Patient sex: M
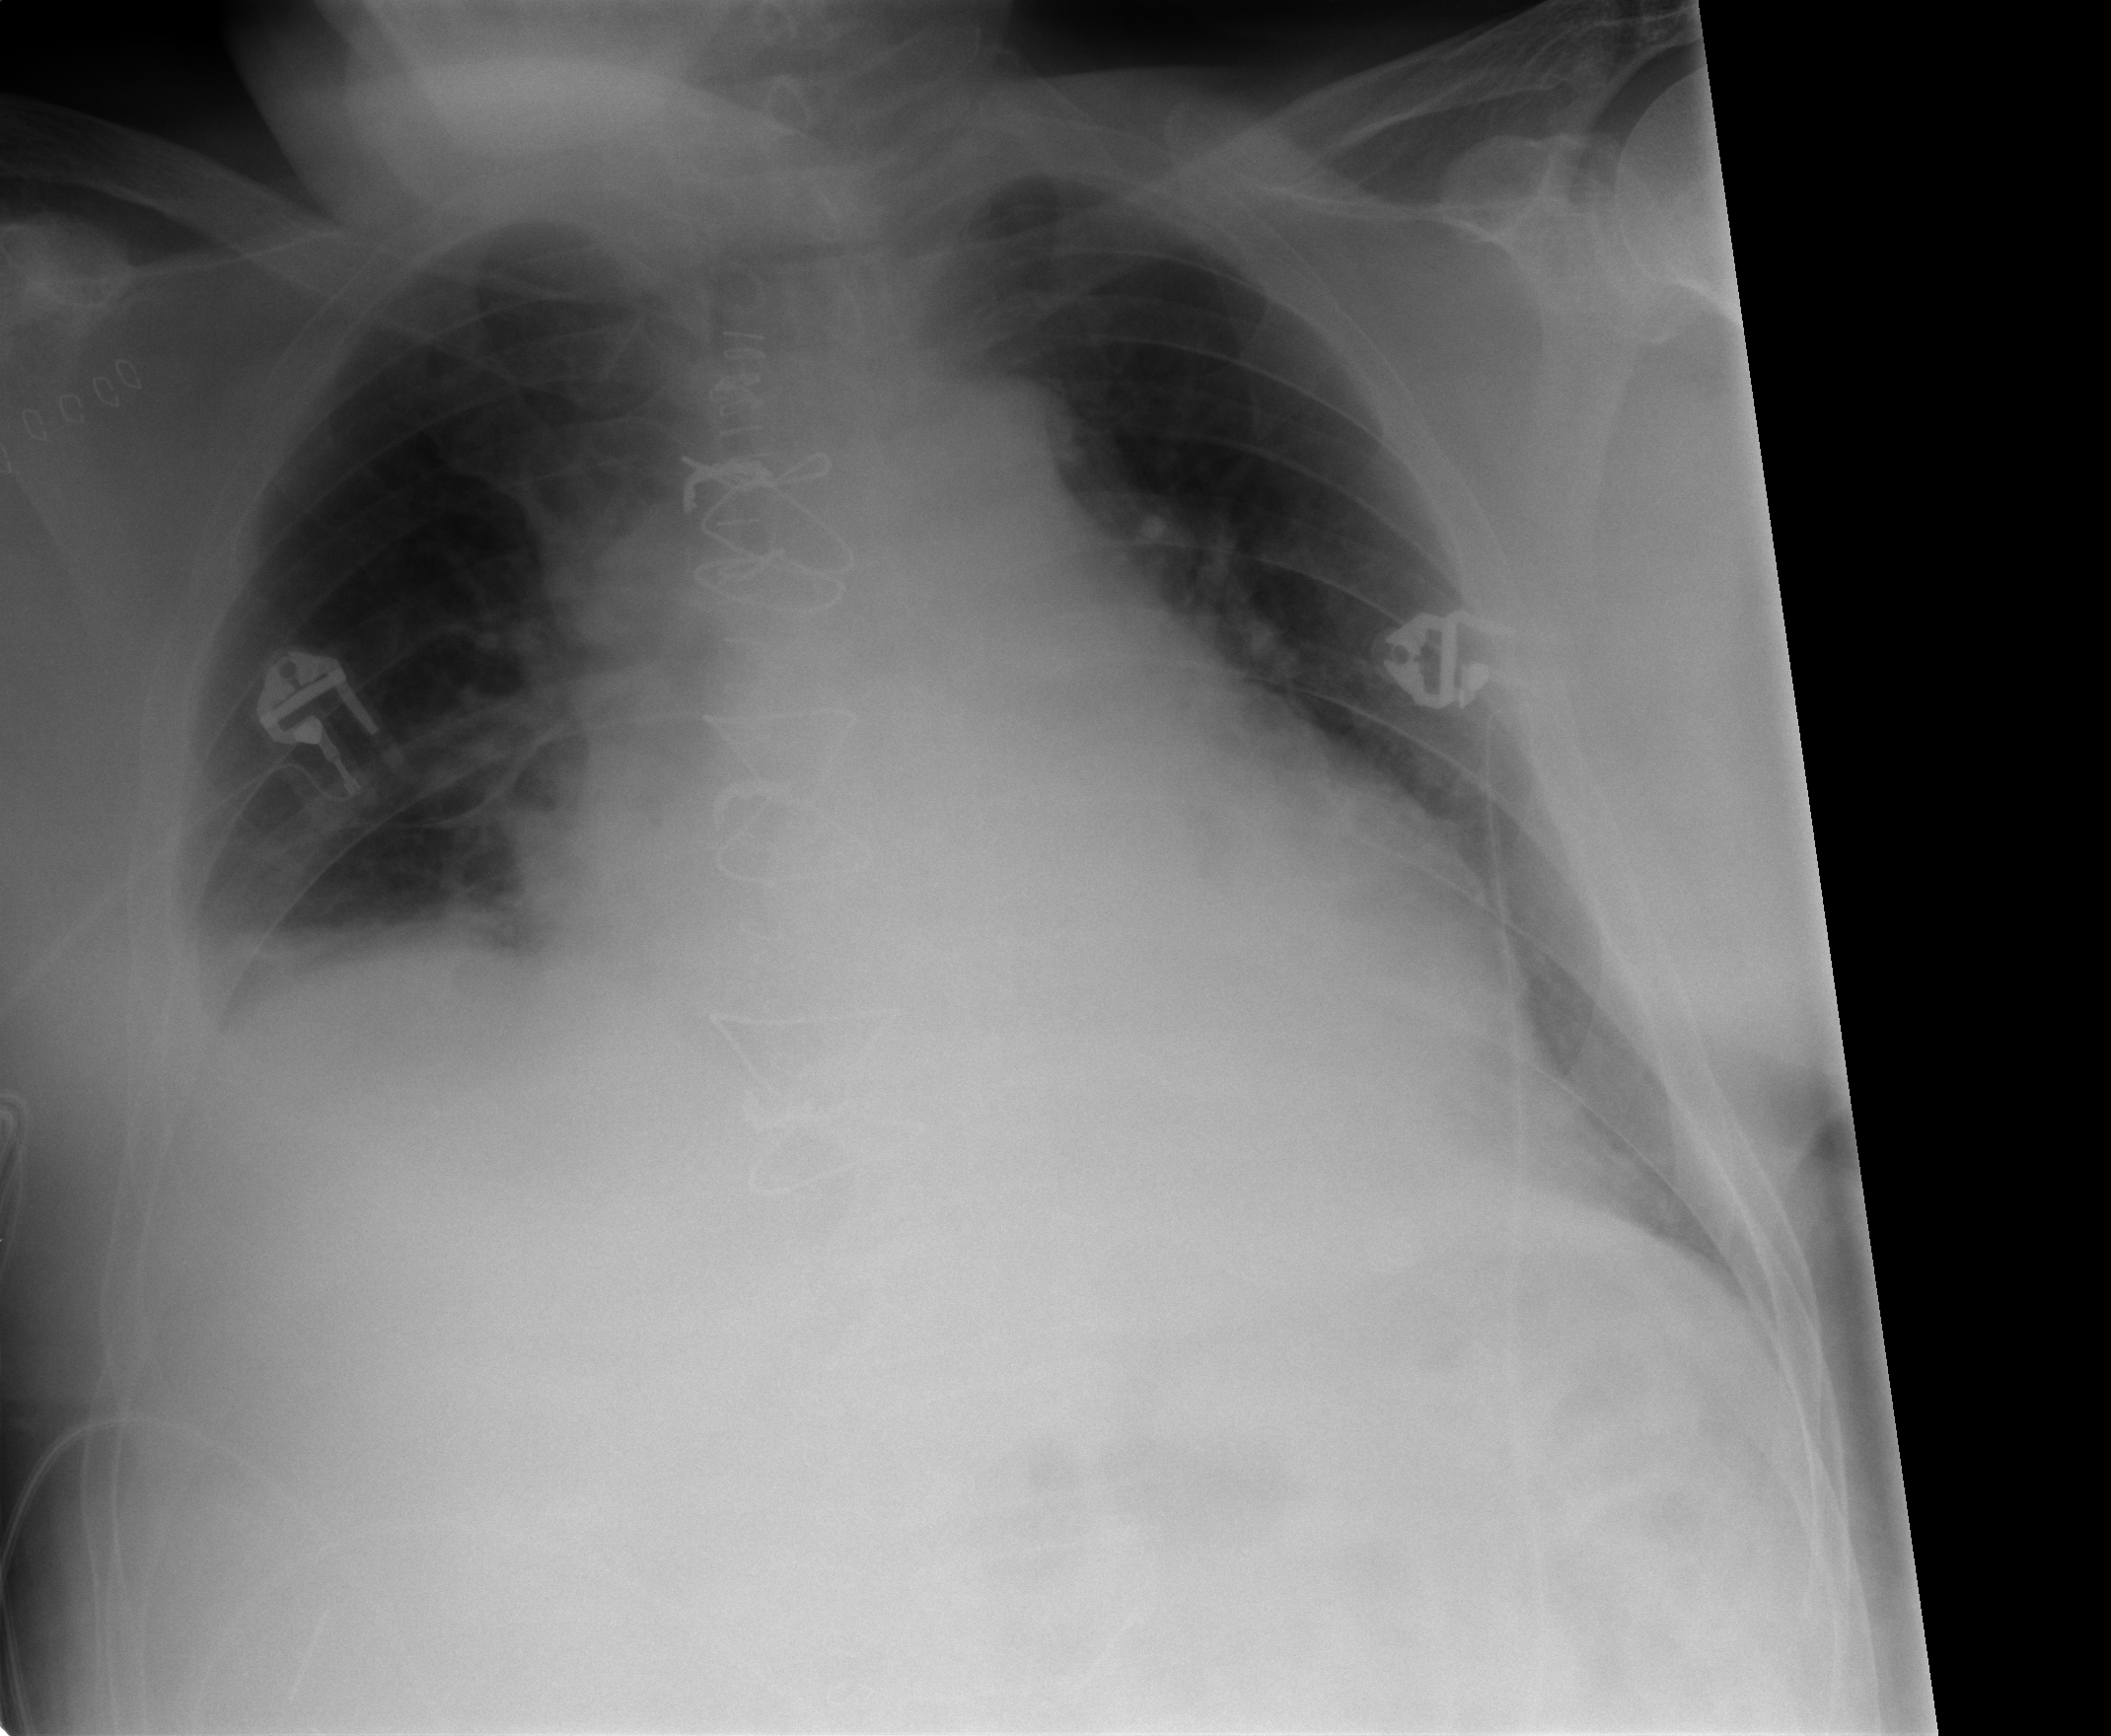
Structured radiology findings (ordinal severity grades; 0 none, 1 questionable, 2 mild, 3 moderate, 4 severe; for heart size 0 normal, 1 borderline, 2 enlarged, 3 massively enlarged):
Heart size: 2
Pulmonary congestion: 2
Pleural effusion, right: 1
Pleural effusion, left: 0
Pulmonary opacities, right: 1
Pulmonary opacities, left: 0
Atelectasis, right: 2
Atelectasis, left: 2